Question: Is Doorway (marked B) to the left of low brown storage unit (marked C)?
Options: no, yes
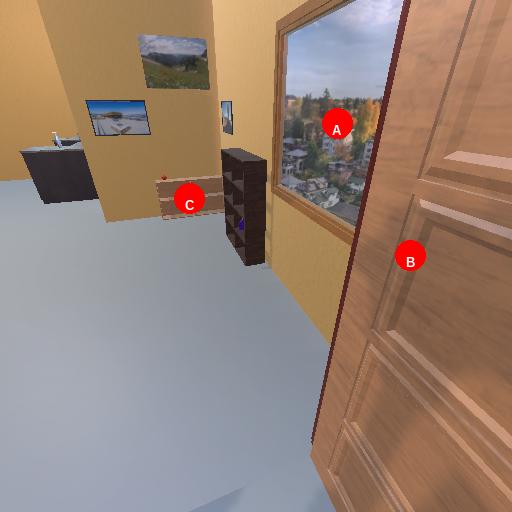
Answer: no